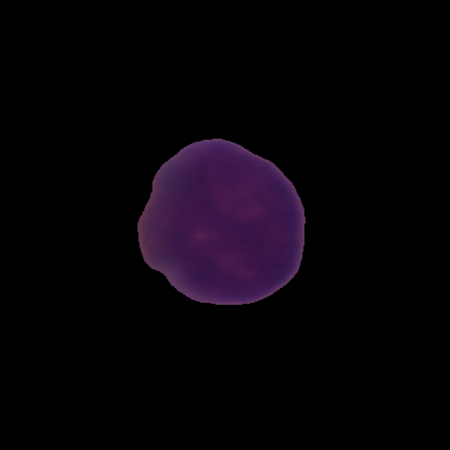
Label: healthy